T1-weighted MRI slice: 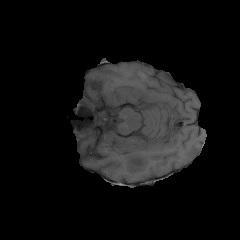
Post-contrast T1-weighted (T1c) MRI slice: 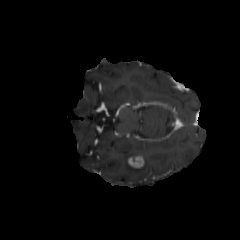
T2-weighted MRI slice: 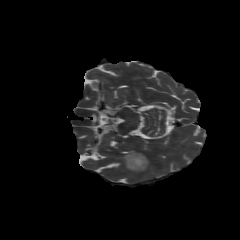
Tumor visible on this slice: yes